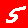
Digit: 5